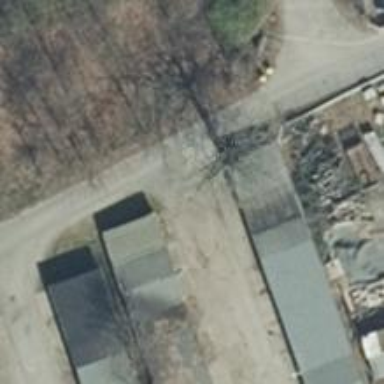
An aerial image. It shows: Driveway with ground surface.